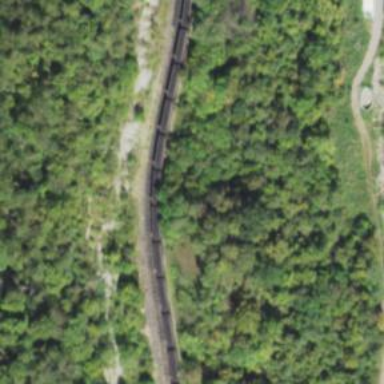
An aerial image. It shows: Disused railway spur line.